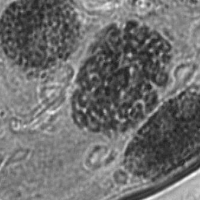
Label: prophase